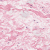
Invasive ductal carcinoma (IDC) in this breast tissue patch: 0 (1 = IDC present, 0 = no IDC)